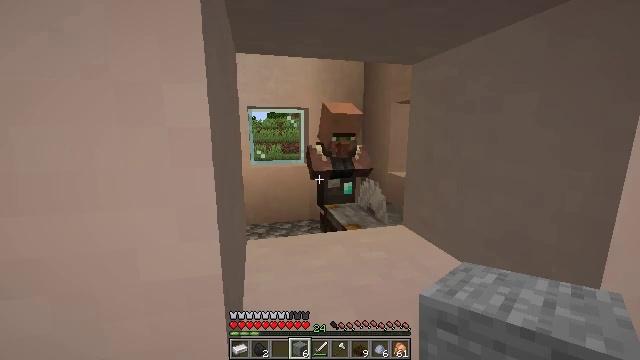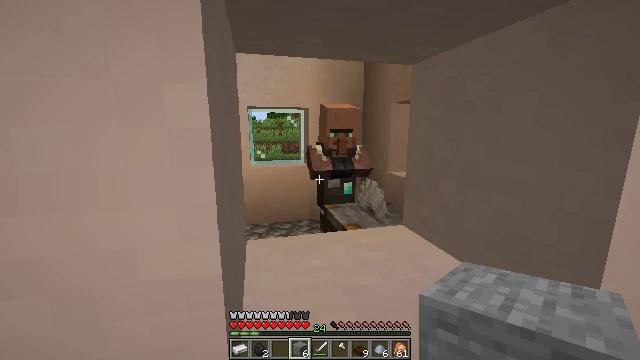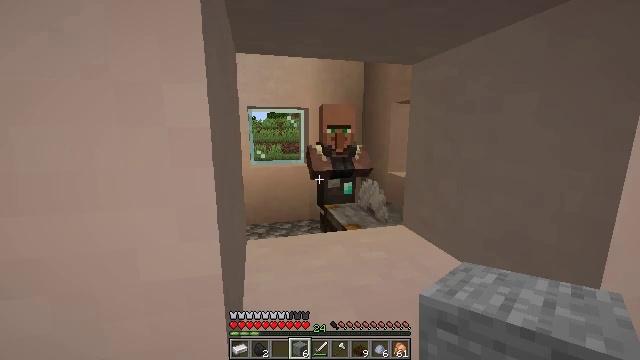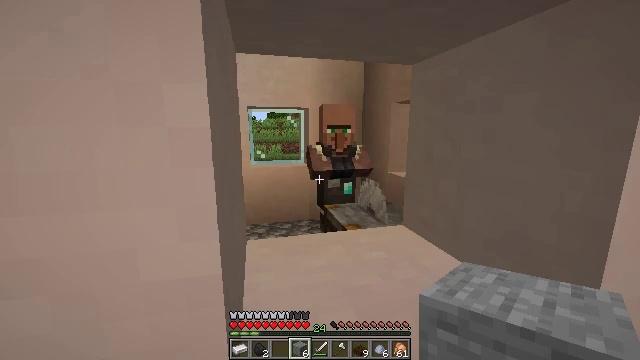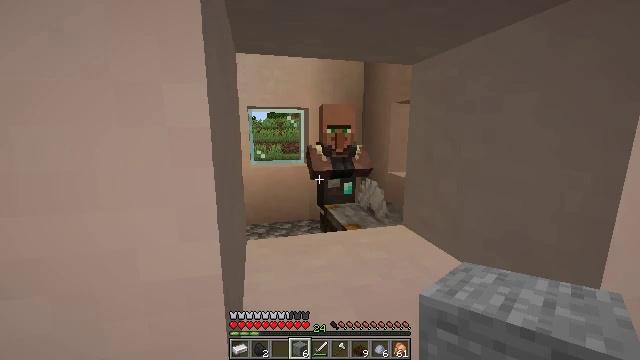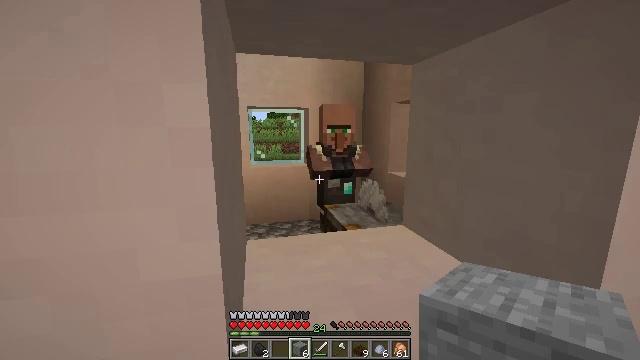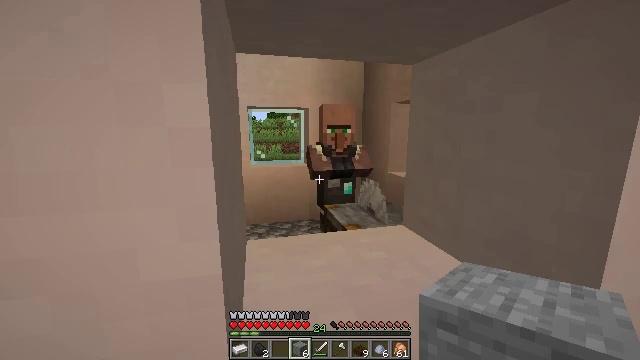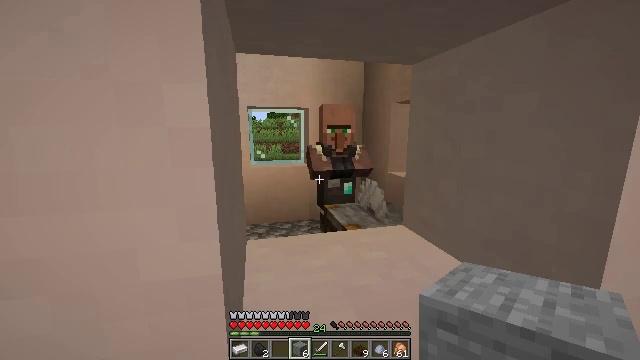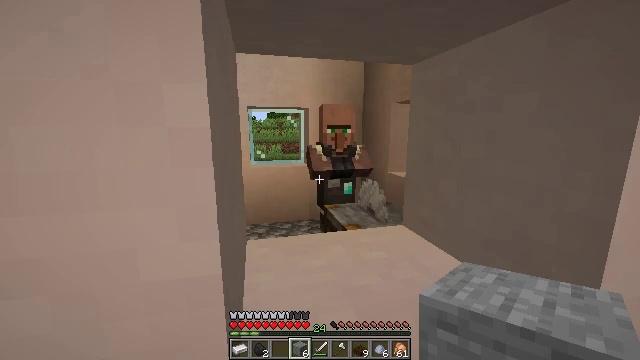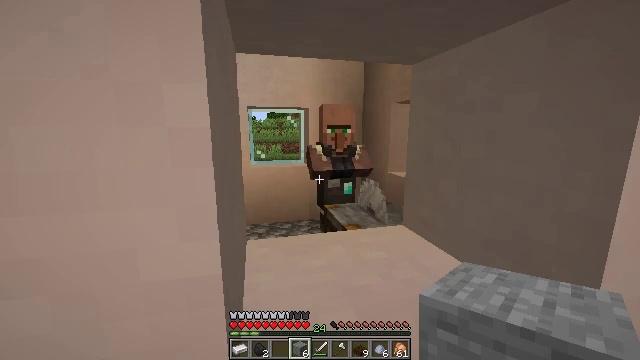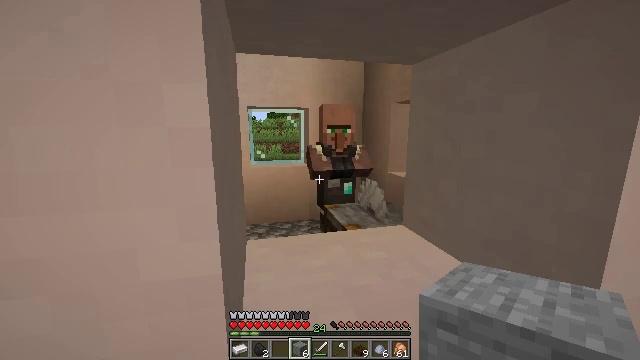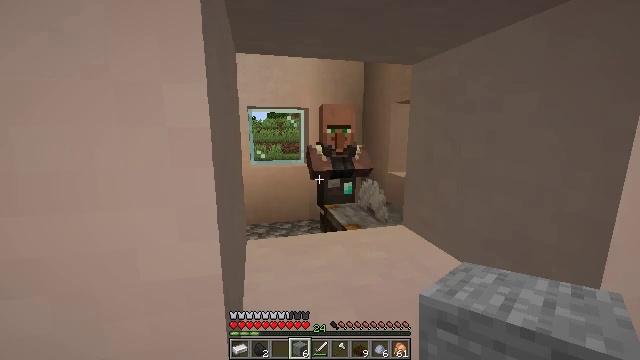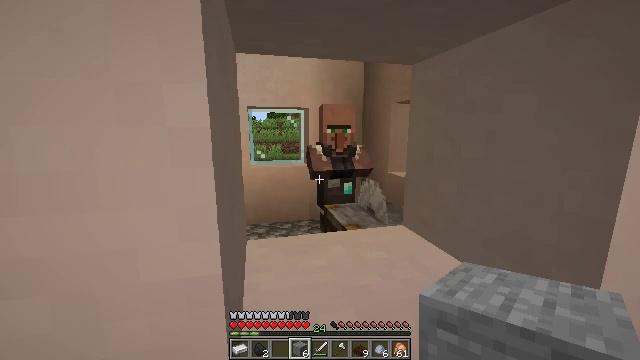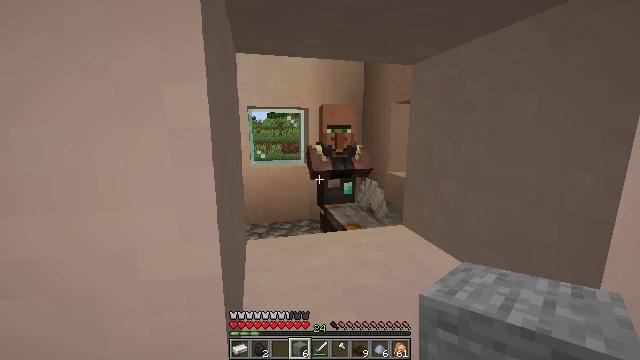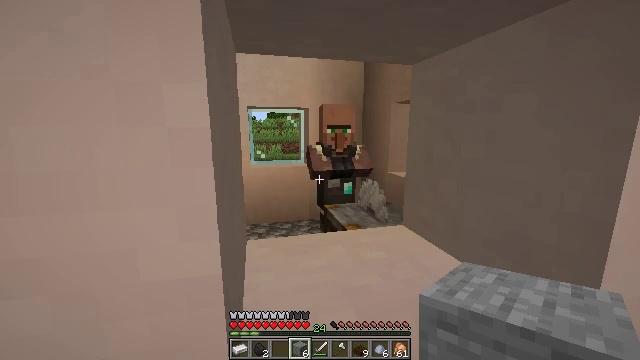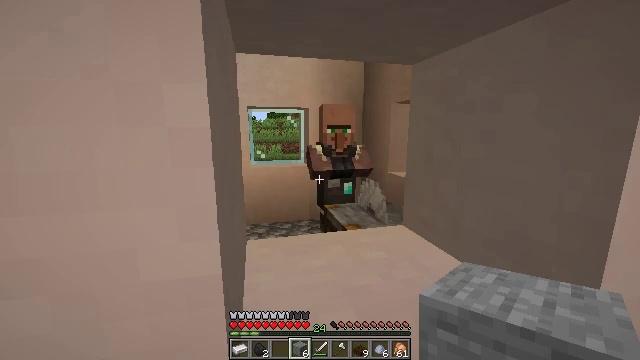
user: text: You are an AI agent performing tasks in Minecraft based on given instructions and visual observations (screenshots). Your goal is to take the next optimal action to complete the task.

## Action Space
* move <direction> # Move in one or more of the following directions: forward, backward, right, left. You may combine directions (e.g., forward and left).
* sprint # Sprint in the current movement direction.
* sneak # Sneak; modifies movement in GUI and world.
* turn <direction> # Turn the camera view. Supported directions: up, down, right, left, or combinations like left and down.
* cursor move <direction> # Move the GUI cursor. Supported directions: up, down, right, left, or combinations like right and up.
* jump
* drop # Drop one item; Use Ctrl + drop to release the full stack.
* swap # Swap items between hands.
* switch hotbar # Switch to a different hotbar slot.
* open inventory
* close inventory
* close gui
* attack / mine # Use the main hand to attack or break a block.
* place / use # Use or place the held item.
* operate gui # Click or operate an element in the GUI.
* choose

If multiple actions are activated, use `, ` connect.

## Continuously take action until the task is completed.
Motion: motion action
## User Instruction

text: Pick up white terracotta by mining.
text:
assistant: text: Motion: no_op
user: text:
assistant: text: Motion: no_op
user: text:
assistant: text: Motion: no_op
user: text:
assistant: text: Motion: no_op
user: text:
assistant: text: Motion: no_op
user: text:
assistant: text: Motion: no_op
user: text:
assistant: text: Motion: no_op
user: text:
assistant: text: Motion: no_op
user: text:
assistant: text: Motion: no_op
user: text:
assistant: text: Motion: no_op
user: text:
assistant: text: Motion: no_op
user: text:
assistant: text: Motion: no_op
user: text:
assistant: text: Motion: no_op
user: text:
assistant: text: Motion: no_op
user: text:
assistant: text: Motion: no_op
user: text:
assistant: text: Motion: no_op
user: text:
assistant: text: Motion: no_op
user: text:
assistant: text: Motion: no_op
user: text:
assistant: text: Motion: no_op
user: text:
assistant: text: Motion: no_op
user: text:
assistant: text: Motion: no_op
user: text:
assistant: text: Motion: no_op
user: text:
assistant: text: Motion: no_op
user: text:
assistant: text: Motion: no_op
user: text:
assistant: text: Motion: no_op
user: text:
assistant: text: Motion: no_op
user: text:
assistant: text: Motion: no_op
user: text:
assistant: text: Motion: no_op
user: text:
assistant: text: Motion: no_op
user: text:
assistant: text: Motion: no_op